Question: How to detect the using OpenCV?
What about using OpenCV to find a face region and then getting the in that face region, since it should be the skin color?
Update:
My frames will have the facial features. (only From hair to shoulders, as attached)

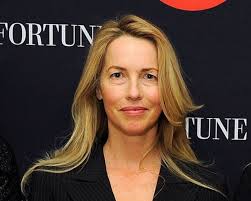
Answer: you really don't need HAAR detection. the following will definitely work...
my answer for this and similar issues involving color based detection: <URL>
what it was originally inspired from: <URL>
if the codes end up detecting blond or brown hair along with the skin, try changing 'min_YCrCb' to (80,133,77) or play around with that min value
here is a <URL> using above mentioned technique.
:)